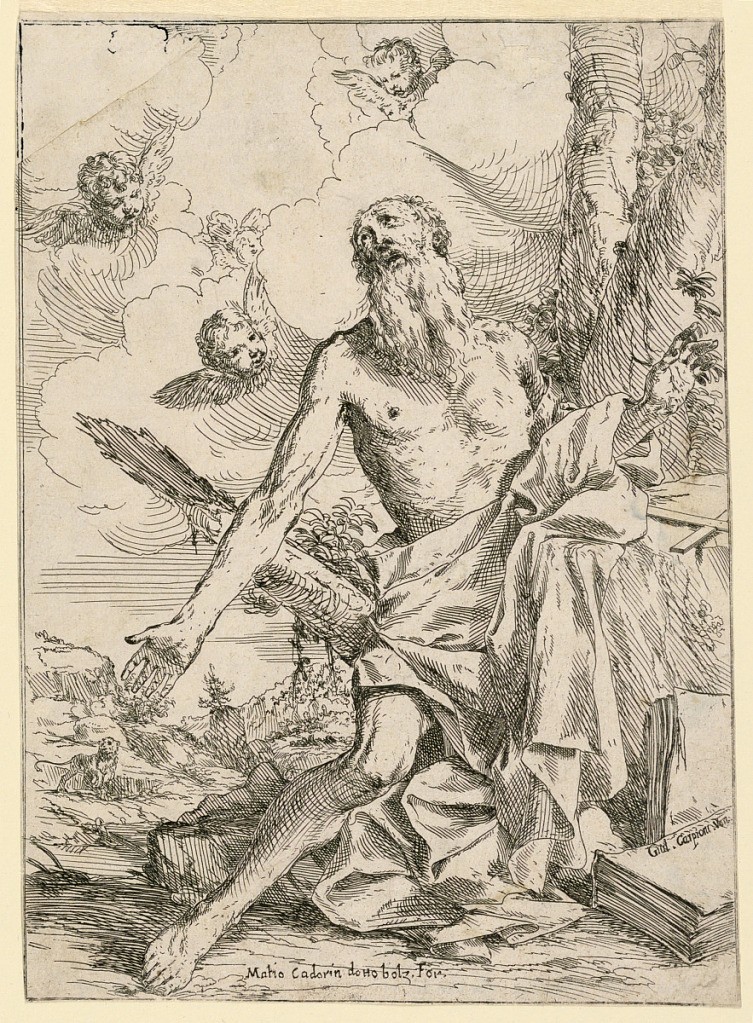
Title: Saint Jerome
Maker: Giulio Carpione, Italian, 1613 - 1678
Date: ca. 1650
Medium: Etching on paper
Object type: Print
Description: St. Jerome is shown kneeling in a landscape, seen frontally, extending his right arm down in a gesture of supplication. He is attended by seaphs.